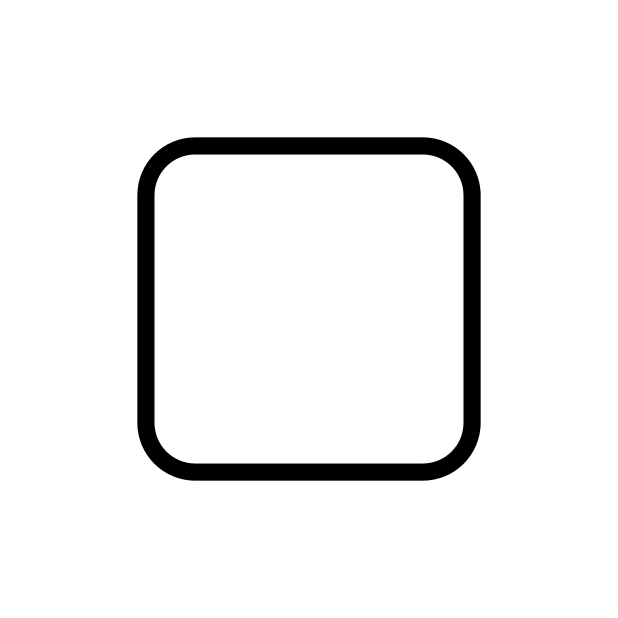
stop button